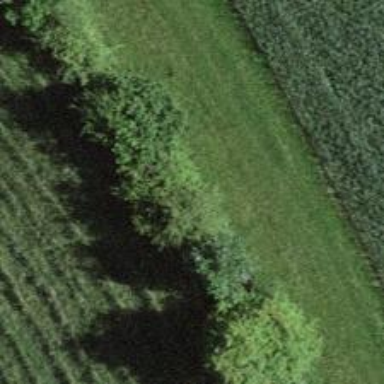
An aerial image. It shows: Hedge barrier.